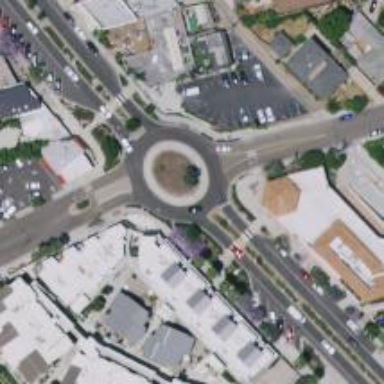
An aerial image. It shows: Roundabout on primary highway.